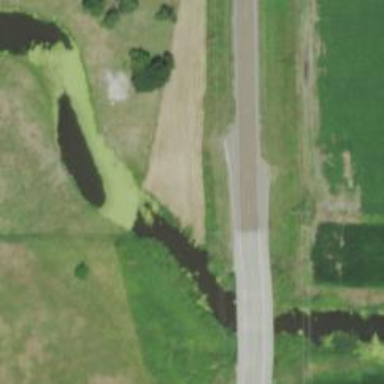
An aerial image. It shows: Secondary road crossing bridge.